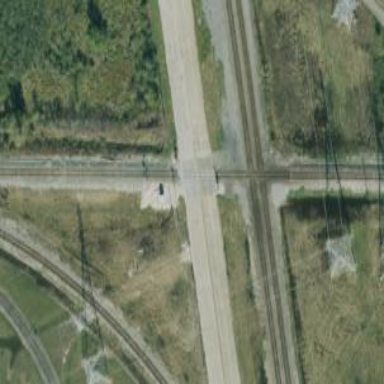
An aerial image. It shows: Railway crossing.